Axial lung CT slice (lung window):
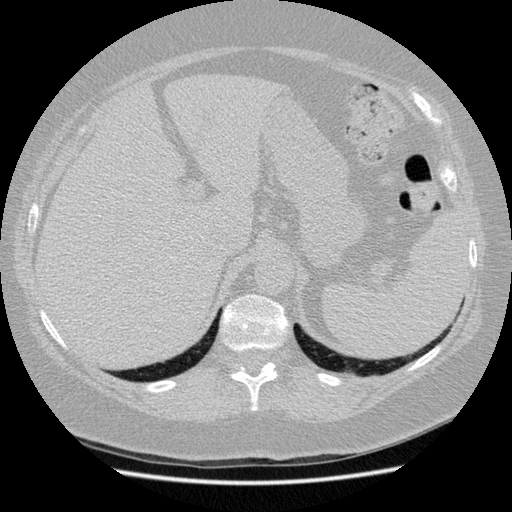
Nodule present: no